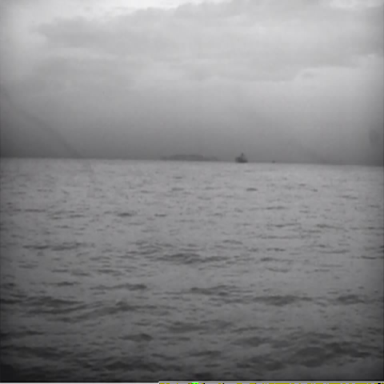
There is a liner in the infrared image.